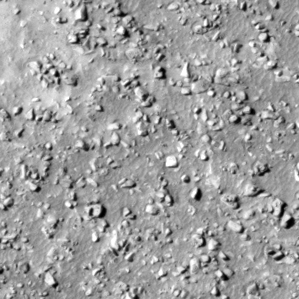
Label: non_frost